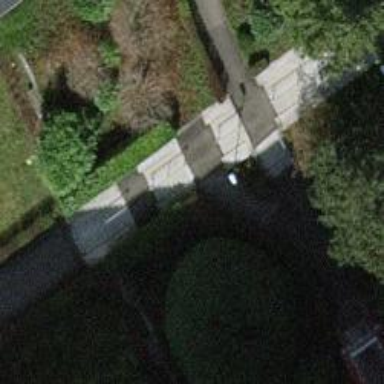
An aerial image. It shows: Concrete steps with ramp available for accessibility.